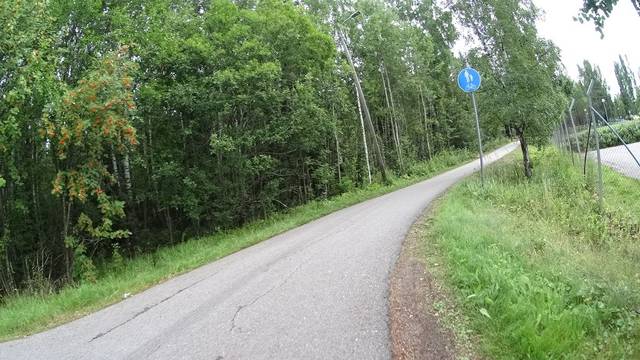
Region: Finland
Coordinates: 60.279, 24.824